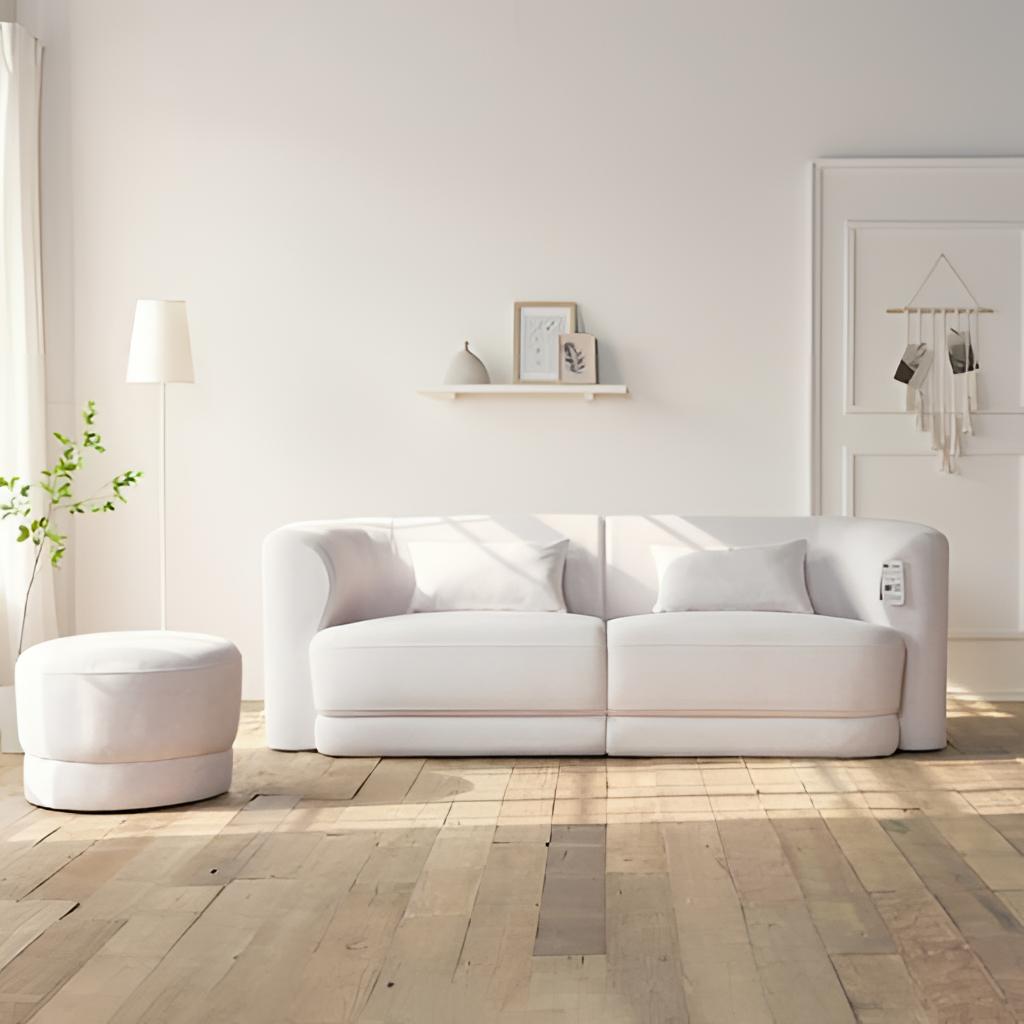
white fabric sofa, living room, wood flooring, with plank pattern, white paint wallpaper, with solid pattern, modern